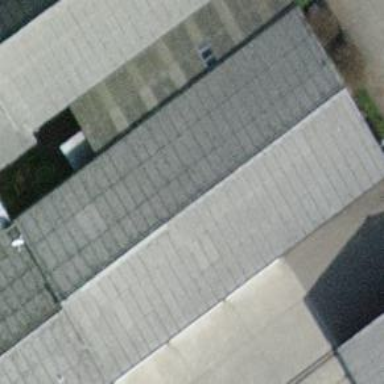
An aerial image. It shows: Building.